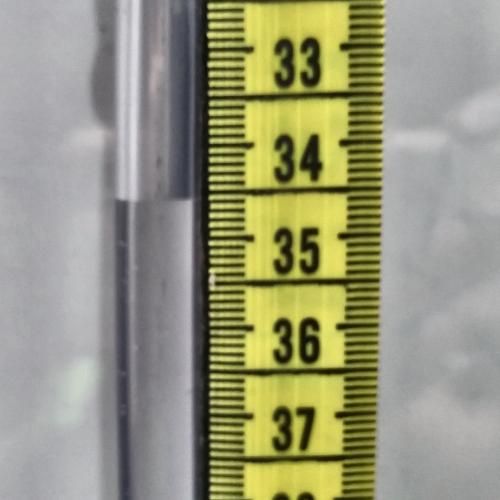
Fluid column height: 34.6 cm